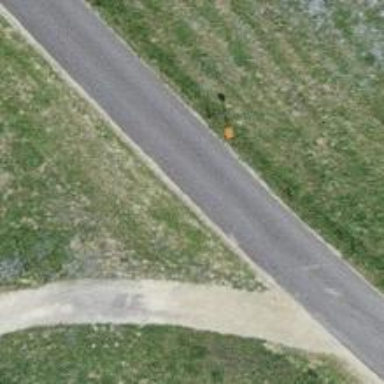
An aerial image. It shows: Pole supporting pipeline marker with roof cover.